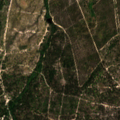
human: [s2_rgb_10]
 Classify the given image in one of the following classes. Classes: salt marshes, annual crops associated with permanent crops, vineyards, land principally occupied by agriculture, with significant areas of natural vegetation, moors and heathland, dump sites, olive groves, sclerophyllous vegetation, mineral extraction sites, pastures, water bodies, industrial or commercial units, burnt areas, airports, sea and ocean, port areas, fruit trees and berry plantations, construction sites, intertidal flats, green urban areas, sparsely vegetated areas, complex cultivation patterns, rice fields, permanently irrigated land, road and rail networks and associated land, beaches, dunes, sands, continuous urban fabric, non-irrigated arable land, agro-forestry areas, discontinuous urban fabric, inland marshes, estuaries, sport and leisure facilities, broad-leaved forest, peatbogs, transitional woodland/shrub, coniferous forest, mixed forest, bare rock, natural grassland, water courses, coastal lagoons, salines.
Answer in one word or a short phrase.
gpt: broad-leaved forest, coniferous forest, mixed forest, transitional woodland/shrub